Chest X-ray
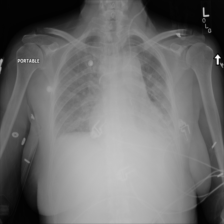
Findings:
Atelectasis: negative
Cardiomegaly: negative
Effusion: negative
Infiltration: negative
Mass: negative
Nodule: negative
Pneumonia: negative
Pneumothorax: negative
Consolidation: positive
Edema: positive
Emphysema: negative
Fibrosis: negative
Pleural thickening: negative
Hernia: negative